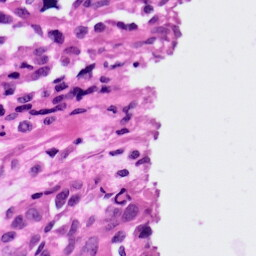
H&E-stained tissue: Ovarian